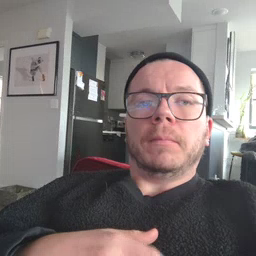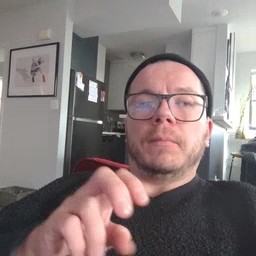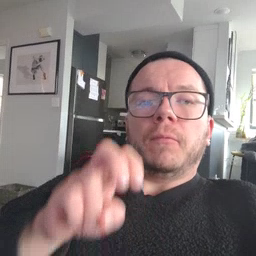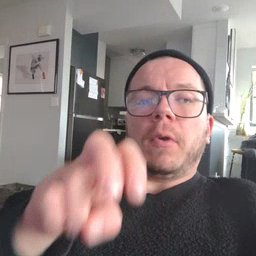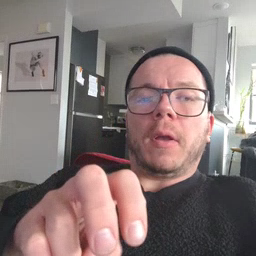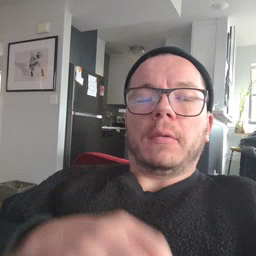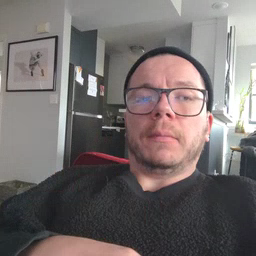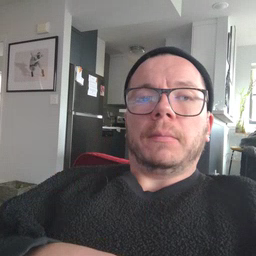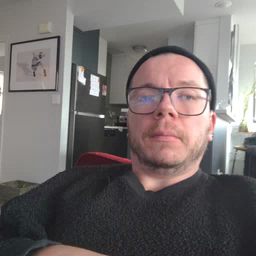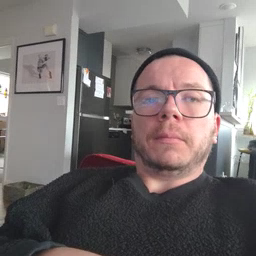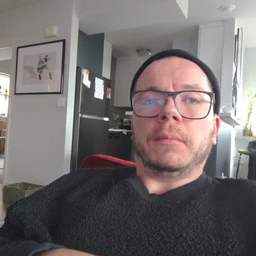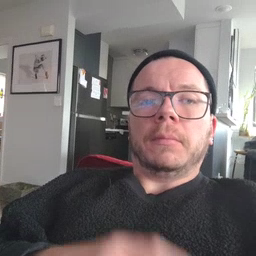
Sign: ride